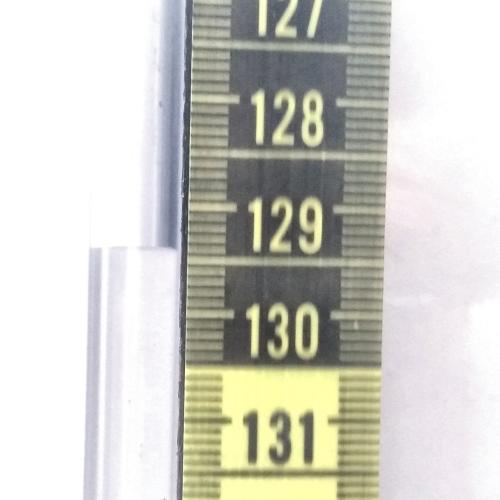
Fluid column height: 129.4 cm